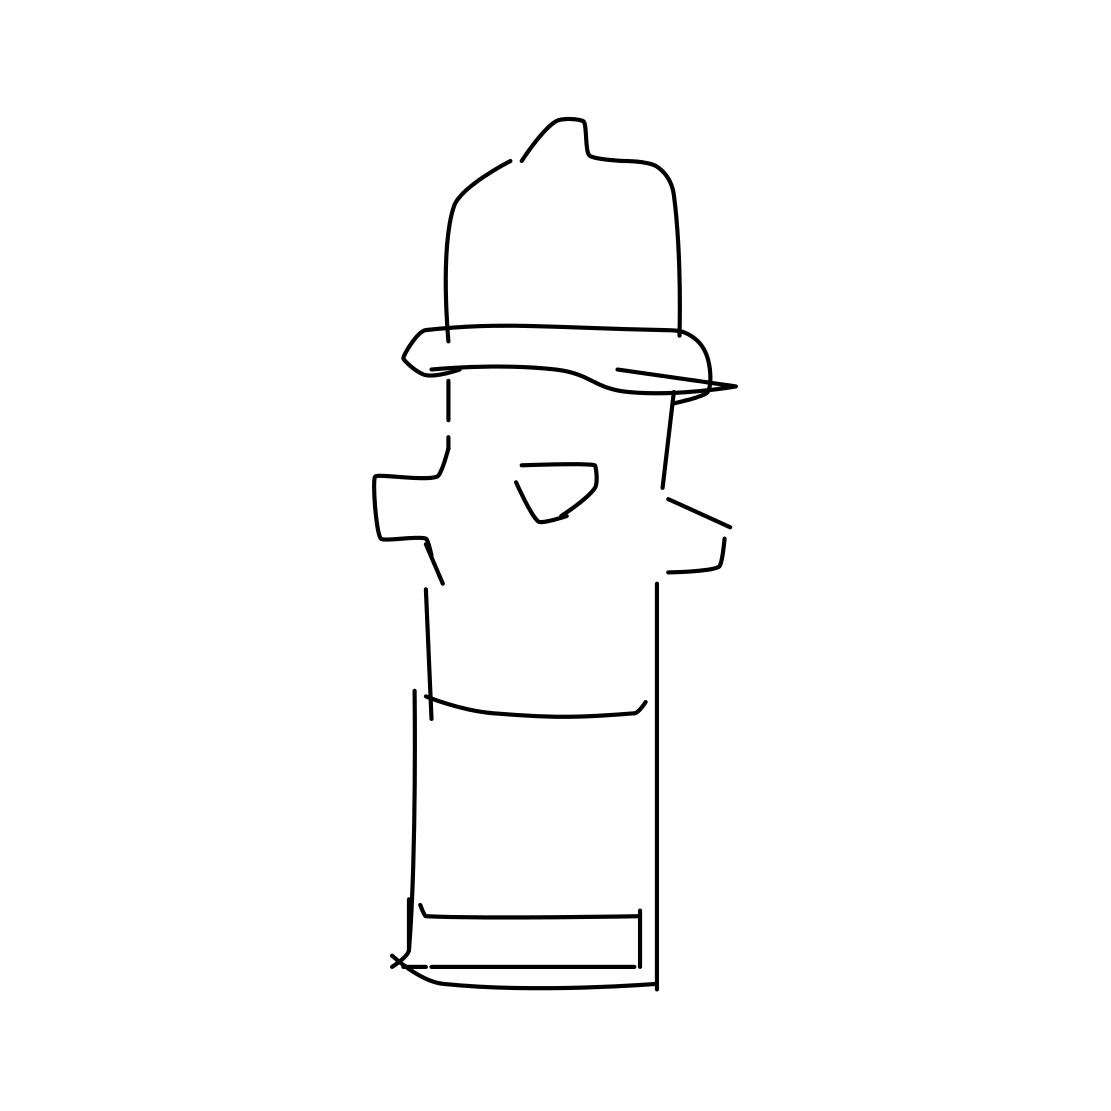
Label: fire hydrant